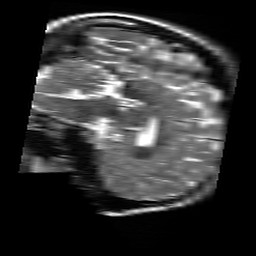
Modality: T2w
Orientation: sagittal
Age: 21
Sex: female
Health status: healthy
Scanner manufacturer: siemens
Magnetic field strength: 3 T
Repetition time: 4.01 s
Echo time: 0.116 s